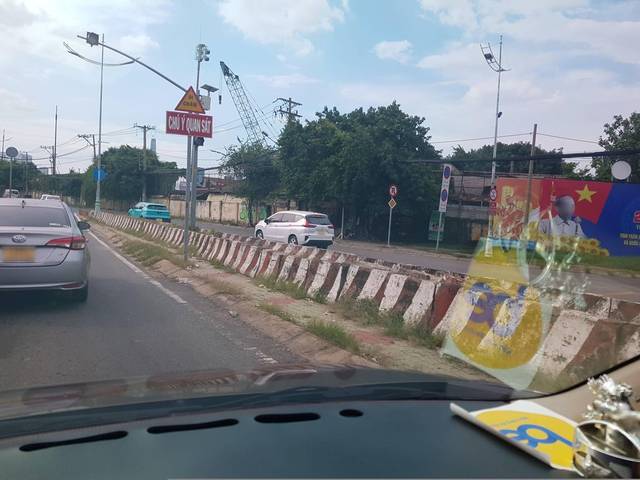
Region: Vietnam
Coordinates: 10.757, 106.718